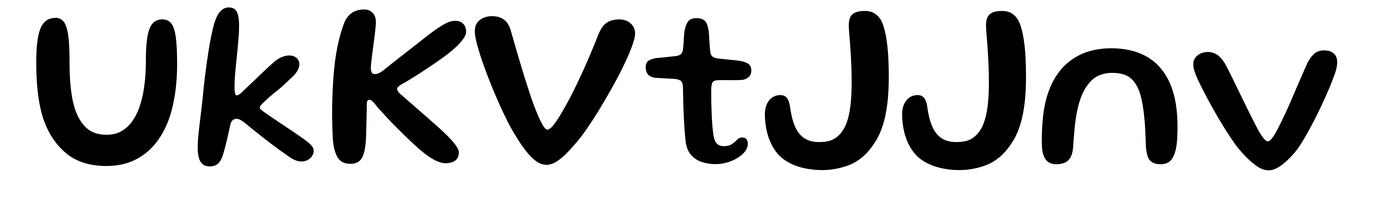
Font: Gluten_Regular